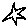
Label: star